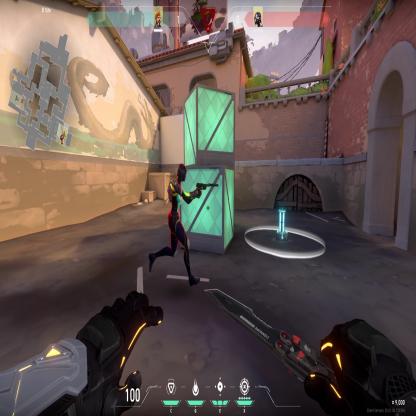
Label: enemy ; planted spike